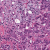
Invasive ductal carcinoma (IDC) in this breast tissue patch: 1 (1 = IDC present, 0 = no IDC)